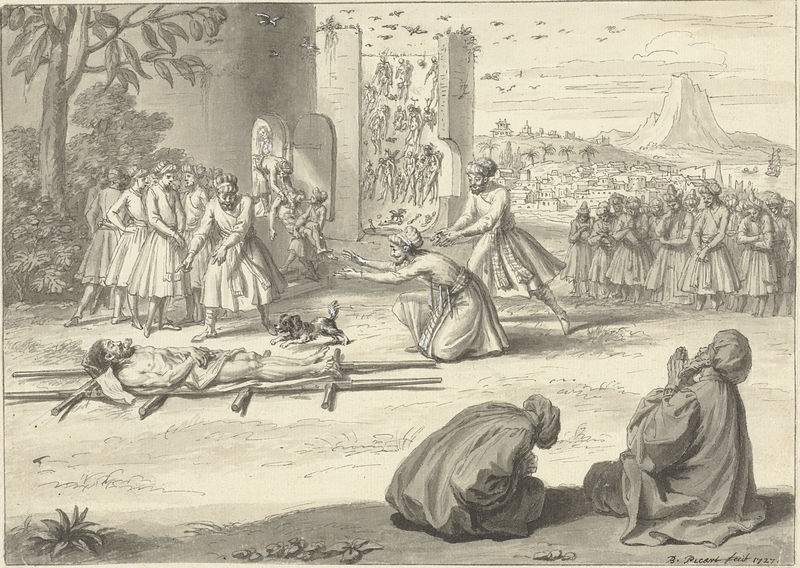
Titel: Begrafenisplechtigheid der Perzen
Künstler: Bernard Picart
Standort: Amsterdam
Institution: Rijksmuseum
Schlagwörter: homme, chien, cadavre, gravure, mort, arbre, robe, ville, montagne, fille, dessin, chein, garçon, encre, oiseaux, tours, soldats, soldat, estampe, sacrifice, volcan, foule, prier, lèpre, saladin, foul